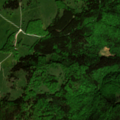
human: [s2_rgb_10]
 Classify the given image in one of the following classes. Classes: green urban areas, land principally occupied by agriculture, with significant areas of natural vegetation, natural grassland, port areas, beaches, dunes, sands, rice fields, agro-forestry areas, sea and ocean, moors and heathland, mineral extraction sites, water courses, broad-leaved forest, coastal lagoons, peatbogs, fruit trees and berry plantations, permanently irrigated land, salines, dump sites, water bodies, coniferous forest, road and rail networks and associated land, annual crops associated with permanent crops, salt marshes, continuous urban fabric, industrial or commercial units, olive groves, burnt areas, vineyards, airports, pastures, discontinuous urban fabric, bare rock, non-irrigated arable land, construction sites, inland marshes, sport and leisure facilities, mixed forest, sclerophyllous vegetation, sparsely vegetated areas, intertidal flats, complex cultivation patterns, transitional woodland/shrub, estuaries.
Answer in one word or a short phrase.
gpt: broad-leaved forest, mixed forest, natural grassland